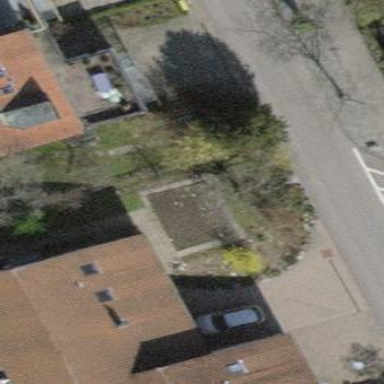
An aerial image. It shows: Detached building with gabled roof.